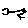
Label: bird